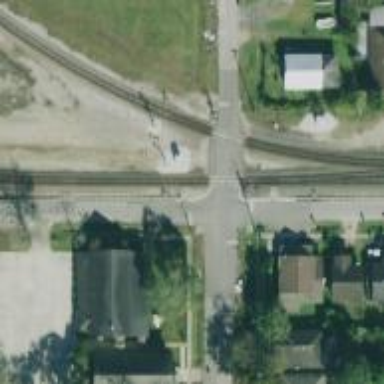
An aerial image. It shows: Junction on the railway.